Question: Currently I'm doing benchmarks on time series indexing algorithms. Since most of the time no reference implementations are available, I have to write my own implementations (all in Java). At the moment I am stuck a little at section 6.2 of a paper called <URL>
A MBR (minimum bounding rectangle) is basically a rectanglular cubiod with some coordinates and directions. As an example P and Q are two MBRs with P.coord={0,0,0} and P.dir={1,1,3} and Q.coords={0.5,0.5,1} and Q.dir={1,1,1} where the first entries represent the time dimension.
Now I would like to calculate the MINDIST(Q,P) between Q and P :

However I am not sure how to implement the "intersection of two MBRs in the time dimension" (Dim 1) since I am not sure what the intersection in the time dimension actually means. It is also not clear what h_Q, l_Q, l_P, h_P mean, since this notation is not explained (my guess is they mean something like highest or lowest value of a dimension in the intersection).
I would highly appreciate it, if someone could explain to me how to calculate the intersection of two MBRs in the first dimension and maybe enlighten me with an interpretation of the notation. Thanks!
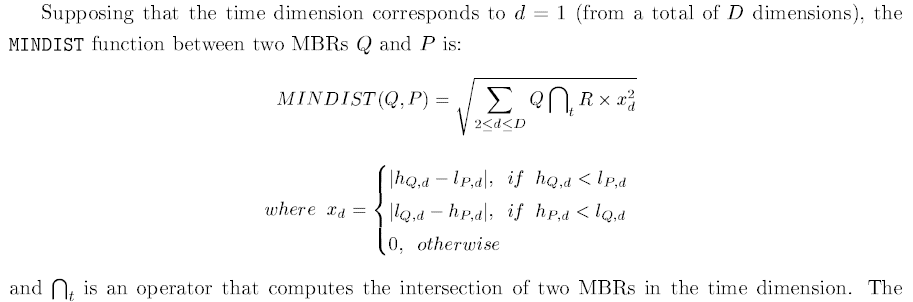
Answer: Well, Figure 14 in your paper explains the time intersection. And the rectangles are axis-aligned, thus it makes sense to use high and low on each coordinate.
The multiplication sign you see is not a cross product, just a normal multiplication, because on both sides of it you have a scalar, and not vectors.
However I must agree that the discussions on page 14 are rather fuzzy, but they seem to tell us that both types of intersections (complete and partial), when they are have a t subscript, mean the norm of the intersection along the t coordinate.
Thus it seems you could factorize the time intersection to get a formula that would be :

It is worth noting that, maybe counter-intuitively, when your objects don't intersect on the time plane, their MINDIST is defined to be 0.
Hence the following pseudo-code ;
'''
mindist(P, Q)
{
if( Q.coord[0] + Q.dir[0] < P.coord[0] ||
Q.coord[0] > P.coord[0] + P.dir[0] )
return 0;
time = min(Q.coord[0] + Q.dir[0], P.coord[0] + P.dir[0]) - max(Q.coord[0], P.coord[0]);
sum = 0;
for(d=1; d<D; ++d)
{
if( Q.coord[d] + Q.dir[d] < P.coord[d] )
x = Q.coord[d] + Q.dir[d] - P.coord[d];
else if( P.coord[d] + P.dir[d] < Q.coord[d] )
x = P.coord[d] + P.dir[d] - Q.coord[d];
else
x = 0;
sum += x*x;
}
return sqrt(time * sum);
}
'''
Note the absolute values in the paper are unnecessary since we just checked which values where bigger, and we thus know we only add positive numbers.